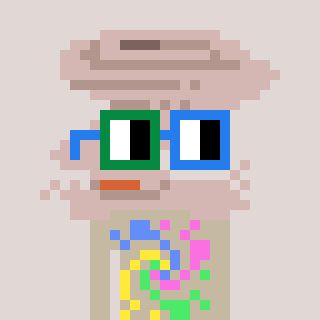
a pixel art character with square green and blue glasses, a tornado-shaped head and a bege-colored body on a warm background